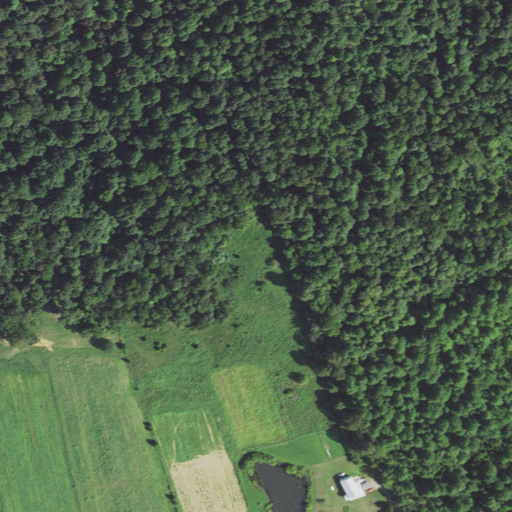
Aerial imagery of ridge(s) in Kentucky named Cottonpatch Ridge containing deciduous forest, pasture, mixed forest, low intensity development, and open development